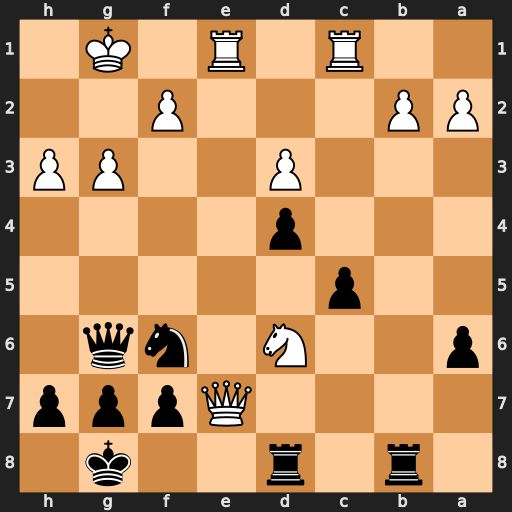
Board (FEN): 1r1r2k1/4Qppp/p2N1nq1/2p5/3p4/3P2PP/PP3P2/2R1R1K1
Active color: b
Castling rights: -
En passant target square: -
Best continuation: Nd5 Qxf7+ Qxf7 Nxf7 Kxf7